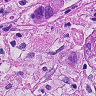
Metastatic tissue present: yes